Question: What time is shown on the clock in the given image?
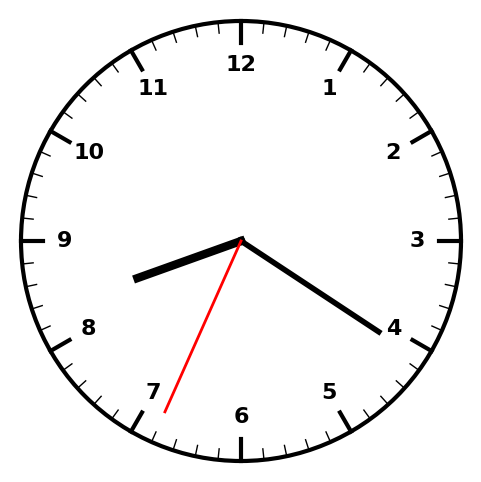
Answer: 08:20:34